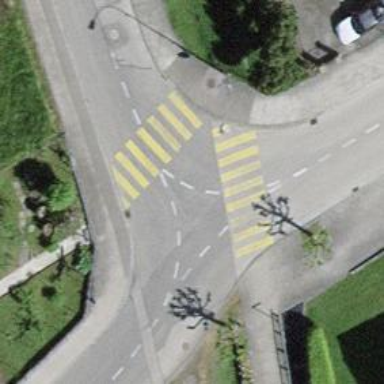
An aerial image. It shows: Marked crossing with zebra stripes on the road.